Question: I have information about the output file name only.

How do I get the output size and modification date?
'''
private void button1_Click(object sender, EventArgs e)
{
FolderBrowserDialog fbd = new FolderBrowserDialog();
fbd.ShowDialog();
textBox1.Text = fbd.SelectedPath;
DirectoryInfo di = new DirectoryInfo(fbd.SelectedPath);
FileInfo[] files = di.GetFiles();
DirectoryInfo[] directorys = di.GetDirectories();
foreach (FileInfo fil in files)
{
listView2.Items.Add(fil.Name);
}
foreach (DirectoryInfo dir in directorys)
{
listView1.Items.Add(dir.Name);
}
}
'''
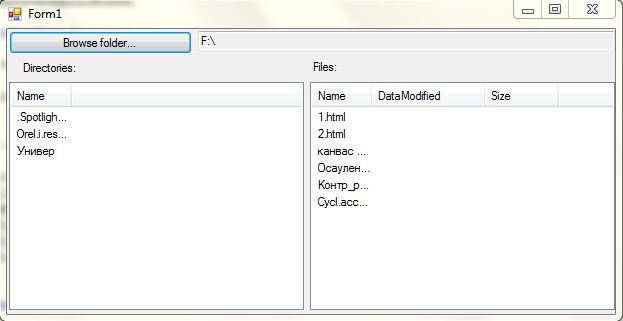
Answer: All those attributes are on the <URL> class:
'''
foreach (FileInfo fil in files)
{
listView2.Items.Add(
new ListViewItem(
new string[] {
fil.Name,
fil.LastWriteTime.ToString(),
fil.Length.ToString()
}
)
);
}
'''